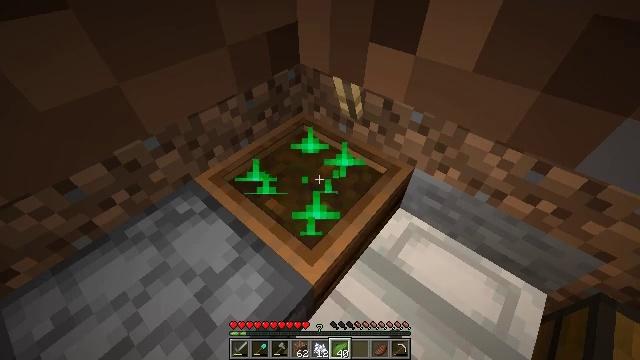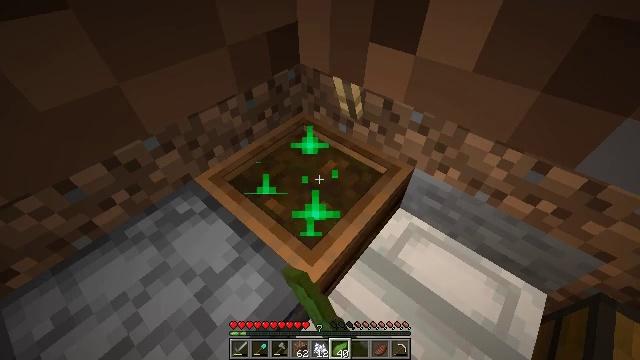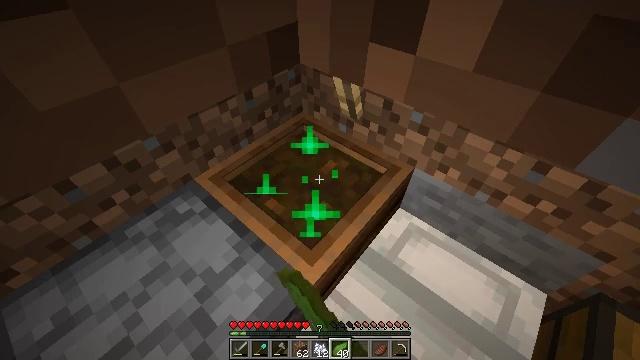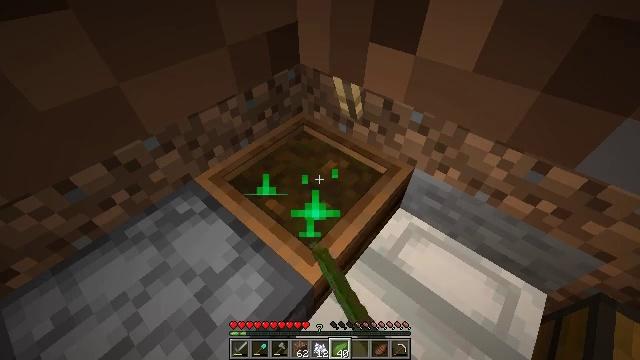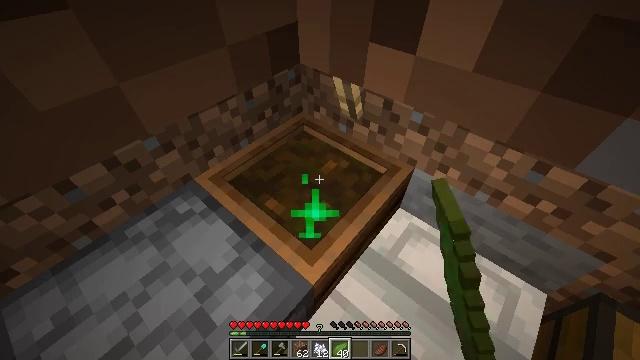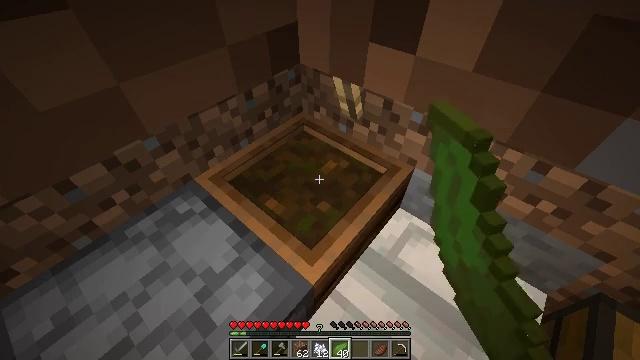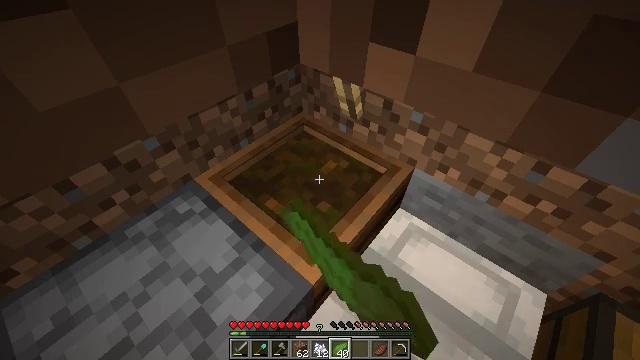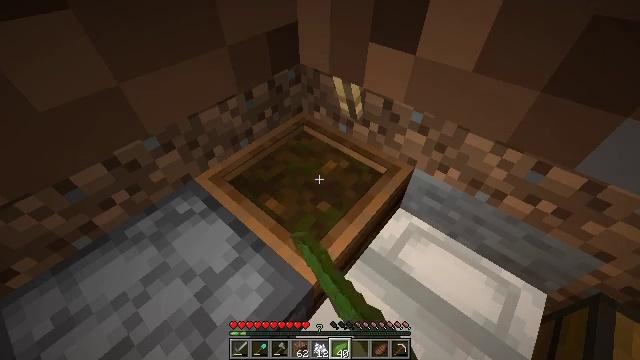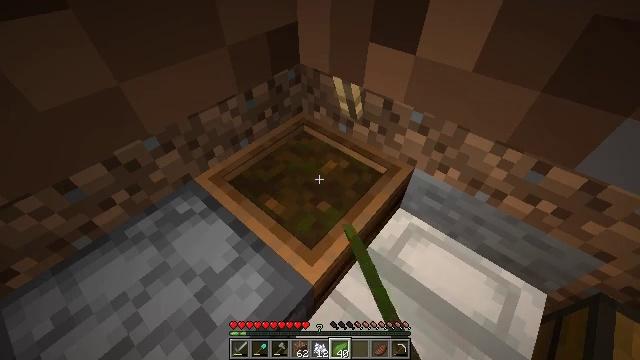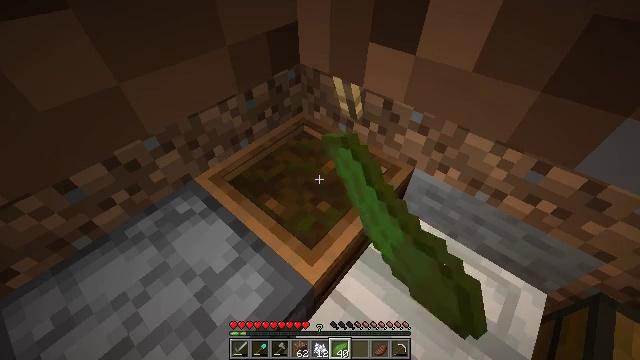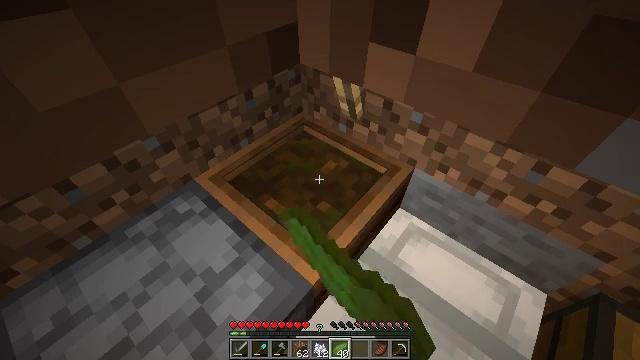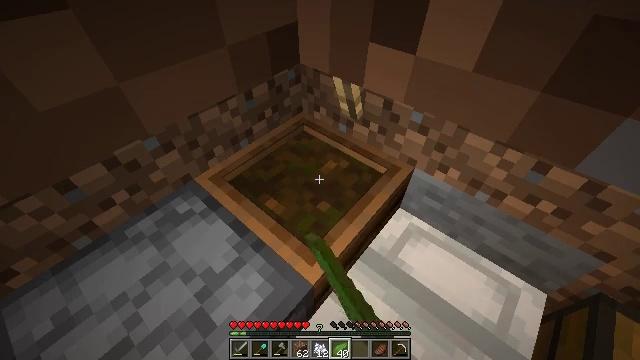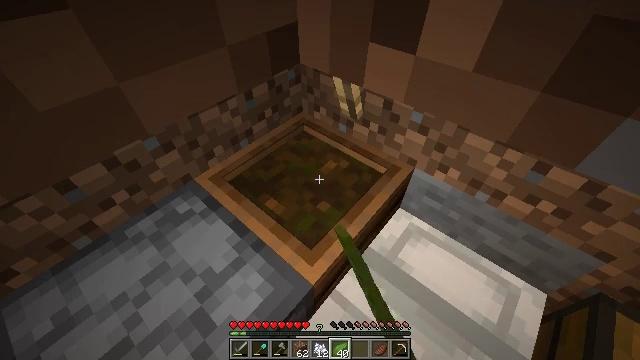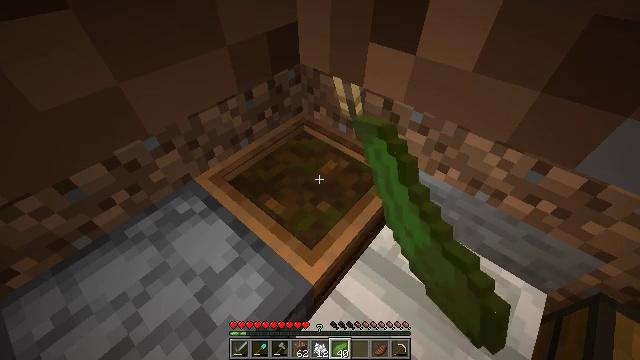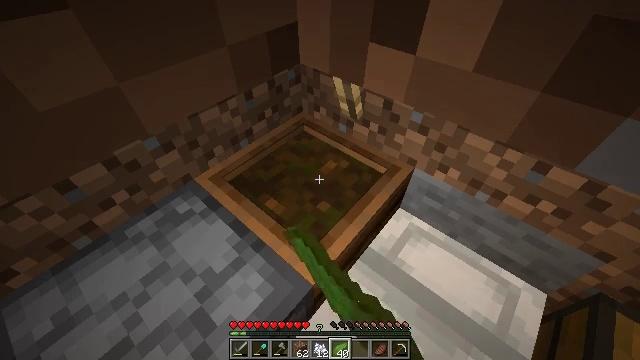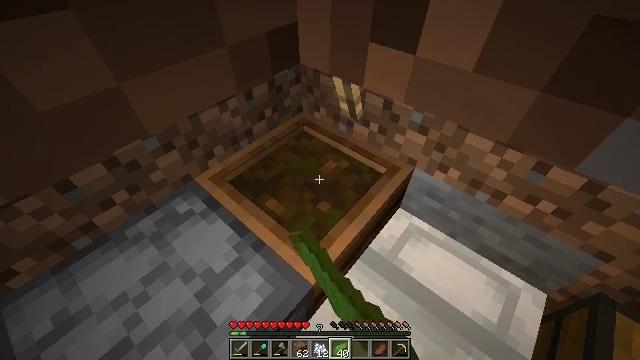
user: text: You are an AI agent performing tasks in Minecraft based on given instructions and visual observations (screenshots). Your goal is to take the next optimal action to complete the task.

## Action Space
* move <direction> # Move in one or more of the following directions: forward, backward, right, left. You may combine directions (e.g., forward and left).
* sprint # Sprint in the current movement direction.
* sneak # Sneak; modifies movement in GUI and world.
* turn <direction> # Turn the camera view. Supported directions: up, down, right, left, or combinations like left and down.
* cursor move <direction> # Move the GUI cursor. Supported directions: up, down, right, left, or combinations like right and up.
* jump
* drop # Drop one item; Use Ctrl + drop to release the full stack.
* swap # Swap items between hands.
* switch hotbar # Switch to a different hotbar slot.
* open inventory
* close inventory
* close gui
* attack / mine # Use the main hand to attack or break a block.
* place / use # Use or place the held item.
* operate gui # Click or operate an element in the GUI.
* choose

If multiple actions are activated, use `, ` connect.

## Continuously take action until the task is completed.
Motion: motion action
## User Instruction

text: Craft white dye.
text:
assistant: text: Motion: use / place
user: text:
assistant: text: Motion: use / place
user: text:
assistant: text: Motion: use / place
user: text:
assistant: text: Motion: use / place
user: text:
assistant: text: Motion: use / place
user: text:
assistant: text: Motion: use / place
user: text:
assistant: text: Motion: use / place
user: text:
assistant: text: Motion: use / place
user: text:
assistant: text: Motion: use / place
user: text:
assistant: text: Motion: use / place
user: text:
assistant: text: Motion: use / place
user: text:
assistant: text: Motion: use / place
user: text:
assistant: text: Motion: use / place
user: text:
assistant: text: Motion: use / place
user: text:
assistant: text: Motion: use / place
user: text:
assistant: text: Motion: use / place
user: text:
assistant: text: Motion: use / place
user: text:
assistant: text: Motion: use / place
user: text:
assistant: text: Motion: use / place
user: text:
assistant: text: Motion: use / place
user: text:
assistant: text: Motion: use / place
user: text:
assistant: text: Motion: use / place
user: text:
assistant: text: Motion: use / place
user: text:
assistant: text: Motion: use / place
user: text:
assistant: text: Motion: use / place
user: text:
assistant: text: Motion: use / place
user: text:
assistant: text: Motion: use / place
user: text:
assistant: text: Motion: no_op
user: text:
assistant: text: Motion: no_op
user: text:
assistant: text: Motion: no_op